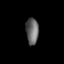
Tissue: prostate
Cell type: Fibroblasts
Senescence score: 0.8447
Nuclear area (px): 328
Mean DAPI intensity: 101.335